Aerial crown-view tile of a tropical tree (Barro Colorado Island, Panama), acquired 20240611:
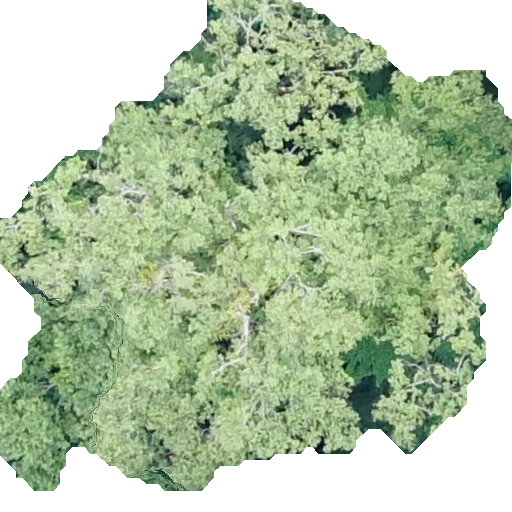
Species: Luehea seemannii
GBIF accepted scientific name: Luehea seemannii
Crown area: 288.983 m²